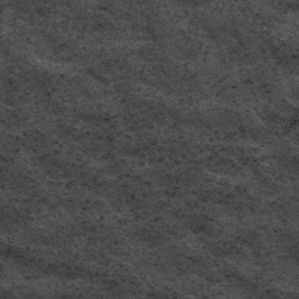
Label: frost